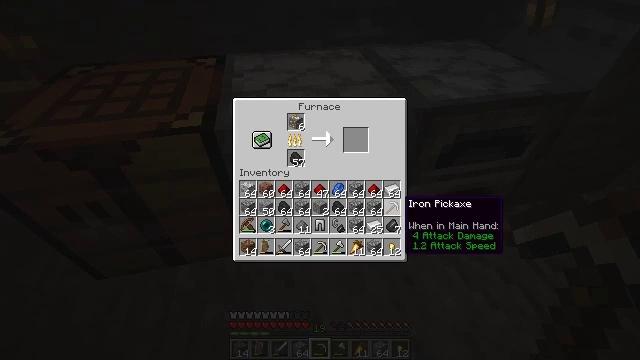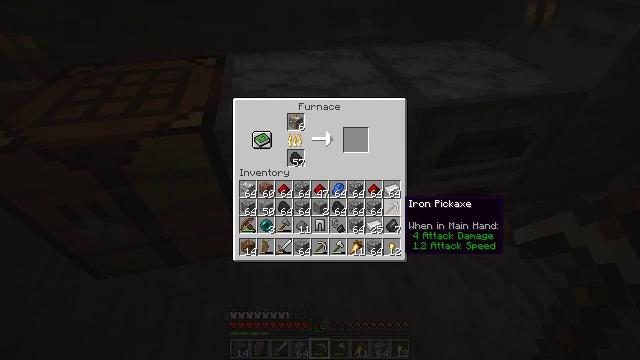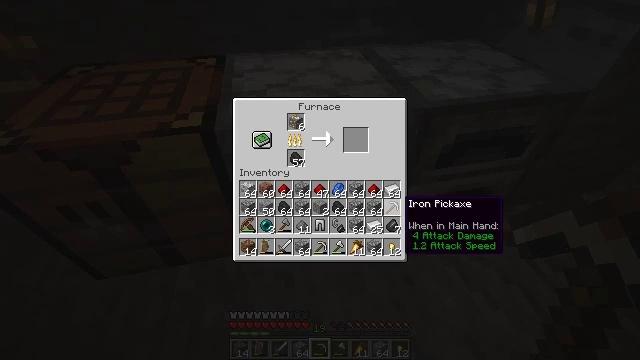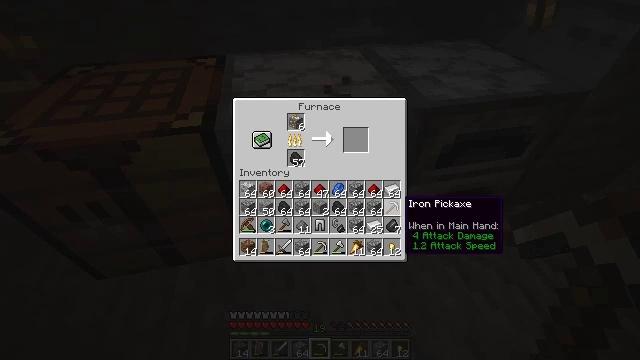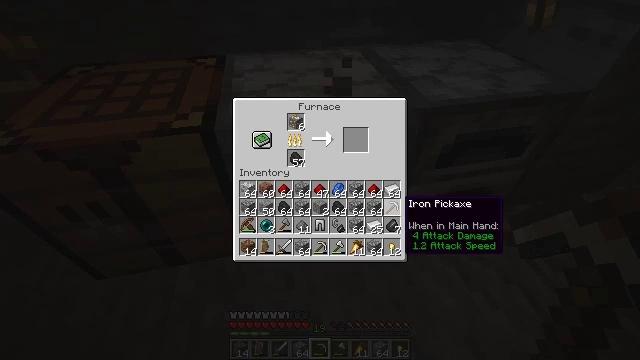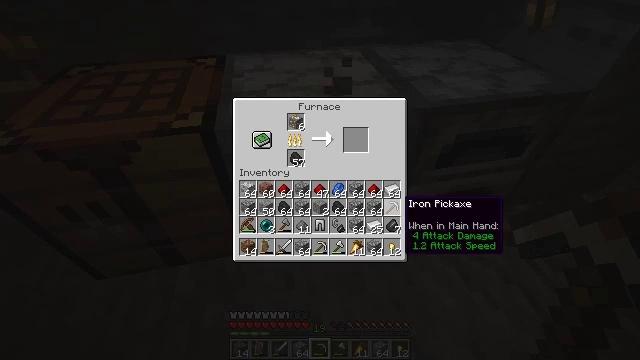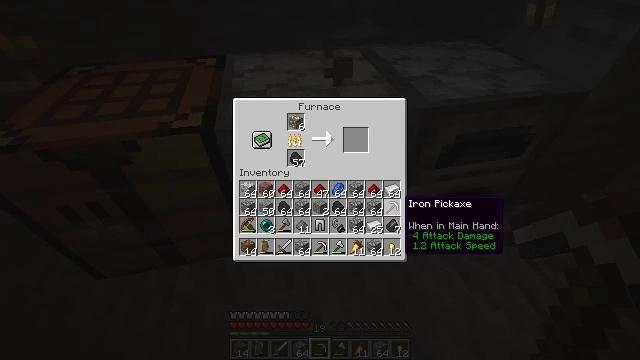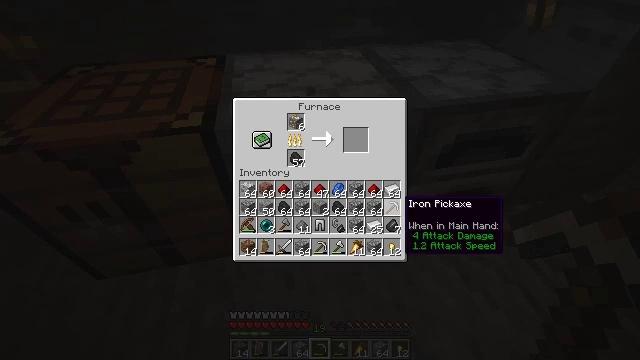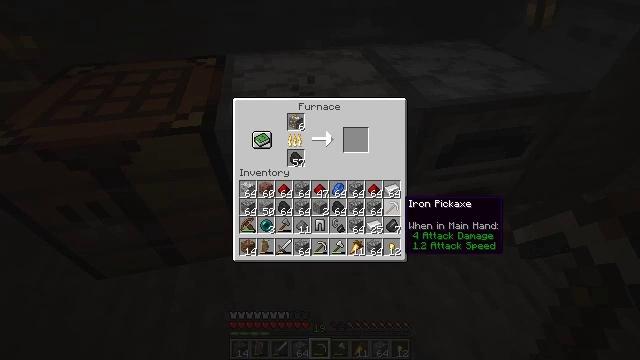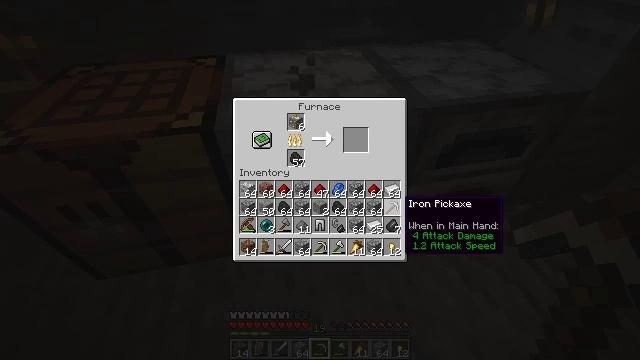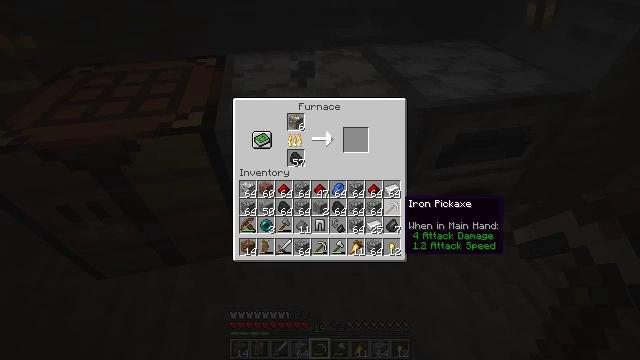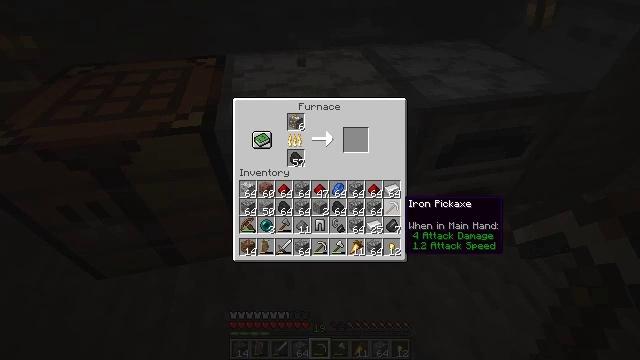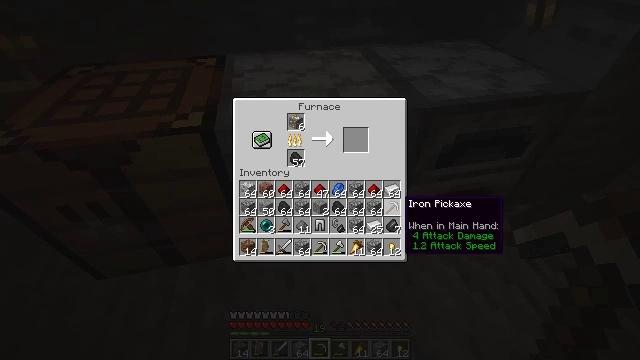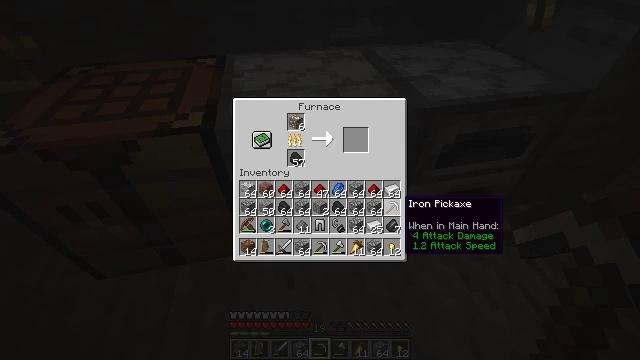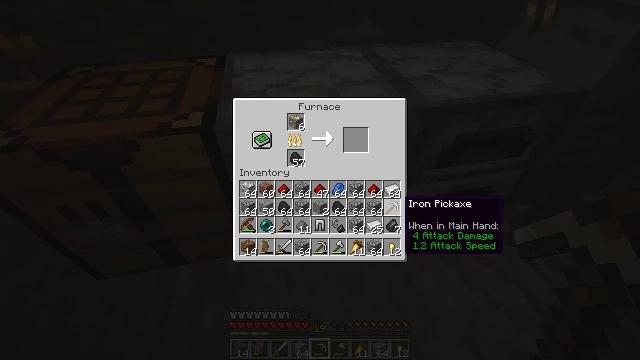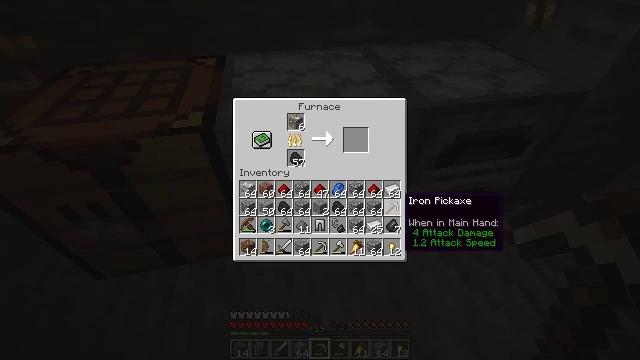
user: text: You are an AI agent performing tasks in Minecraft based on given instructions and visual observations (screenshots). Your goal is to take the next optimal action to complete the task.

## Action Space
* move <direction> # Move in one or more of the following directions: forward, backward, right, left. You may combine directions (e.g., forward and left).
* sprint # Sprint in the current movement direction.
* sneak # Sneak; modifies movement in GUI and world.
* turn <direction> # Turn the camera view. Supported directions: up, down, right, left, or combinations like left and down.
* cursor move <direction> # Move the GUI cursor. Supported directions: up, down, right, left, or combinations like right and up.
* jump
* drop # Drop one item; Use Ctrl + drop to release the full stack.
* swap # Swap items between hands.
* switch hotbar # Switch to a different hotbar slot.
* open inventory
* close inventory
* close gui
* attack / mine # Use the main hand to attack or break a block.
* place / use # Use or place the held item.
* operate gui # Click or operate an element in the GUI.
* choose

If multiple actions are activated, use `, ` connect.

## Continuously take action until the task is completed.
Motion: motion action
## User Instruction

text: Remove a crossbow from the inventory.
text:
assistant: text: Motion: no_op
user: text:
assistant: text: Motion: no_op
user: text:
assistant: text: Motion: no_op
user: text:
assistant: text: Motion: no_op
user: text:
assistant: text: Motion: no_op
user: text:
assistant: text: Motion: no_op
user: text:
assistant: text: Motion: no_op
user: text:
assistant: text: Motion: no_op
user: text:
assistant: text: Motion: no_op
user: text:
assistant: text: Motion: no_op
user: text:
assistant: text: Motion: no_op
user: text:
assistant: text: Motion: no_op
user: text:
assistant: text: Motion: no_op
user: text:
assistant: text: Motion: no_op
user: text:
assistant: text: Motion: no_op
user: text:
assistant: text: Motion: no_op
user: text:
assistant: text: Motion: turn up
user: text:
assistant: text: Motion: turn up
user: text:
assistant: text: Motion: turn up
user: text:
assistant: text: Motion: turn up
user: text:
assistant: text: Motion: turn up
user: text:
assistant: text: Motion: no_op
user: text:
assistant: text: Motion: no_op
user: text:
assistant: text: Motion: no_op
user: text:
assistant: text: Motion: no_op
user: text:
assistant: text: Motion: no_op
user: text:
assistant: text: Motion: no_op
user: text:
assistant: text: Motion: no_op
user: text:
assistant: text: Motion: turn right
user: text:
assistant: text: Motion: no_op